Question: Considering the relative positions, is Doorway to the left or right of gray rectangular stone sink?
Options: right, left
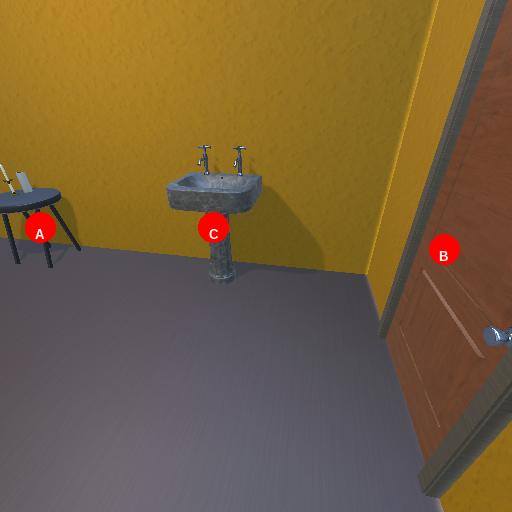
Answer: right